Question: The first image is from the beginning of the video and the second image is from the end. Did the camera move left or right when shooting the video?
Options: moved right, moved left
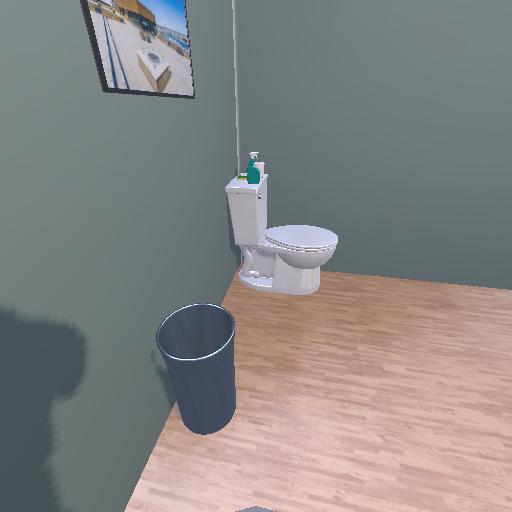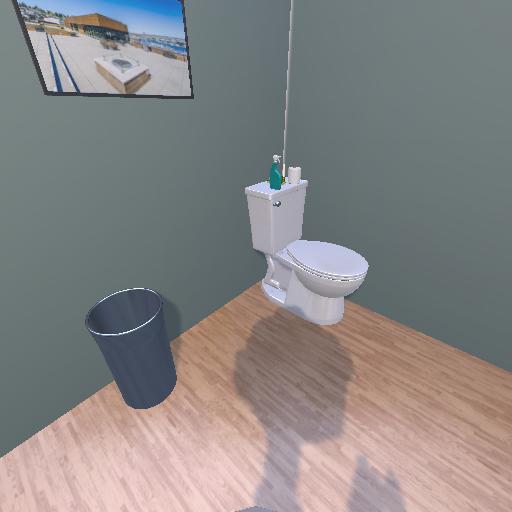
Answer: moved right